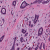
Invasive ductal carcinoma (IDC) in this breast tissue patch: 0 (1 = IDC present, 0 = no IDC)